Aerial crown-view tile of a tropical tree (Barro Colorado Island, Panama), acquired 20250124:
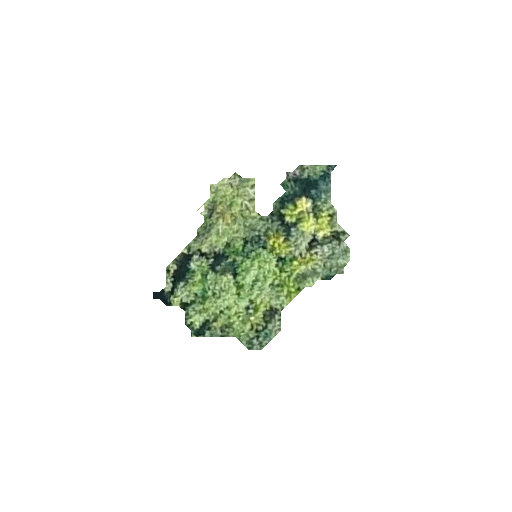
Species: Protium tenuifolium
GBIF accepted scientific name: Protium tenuifolium
Crown area: 31.327 m²